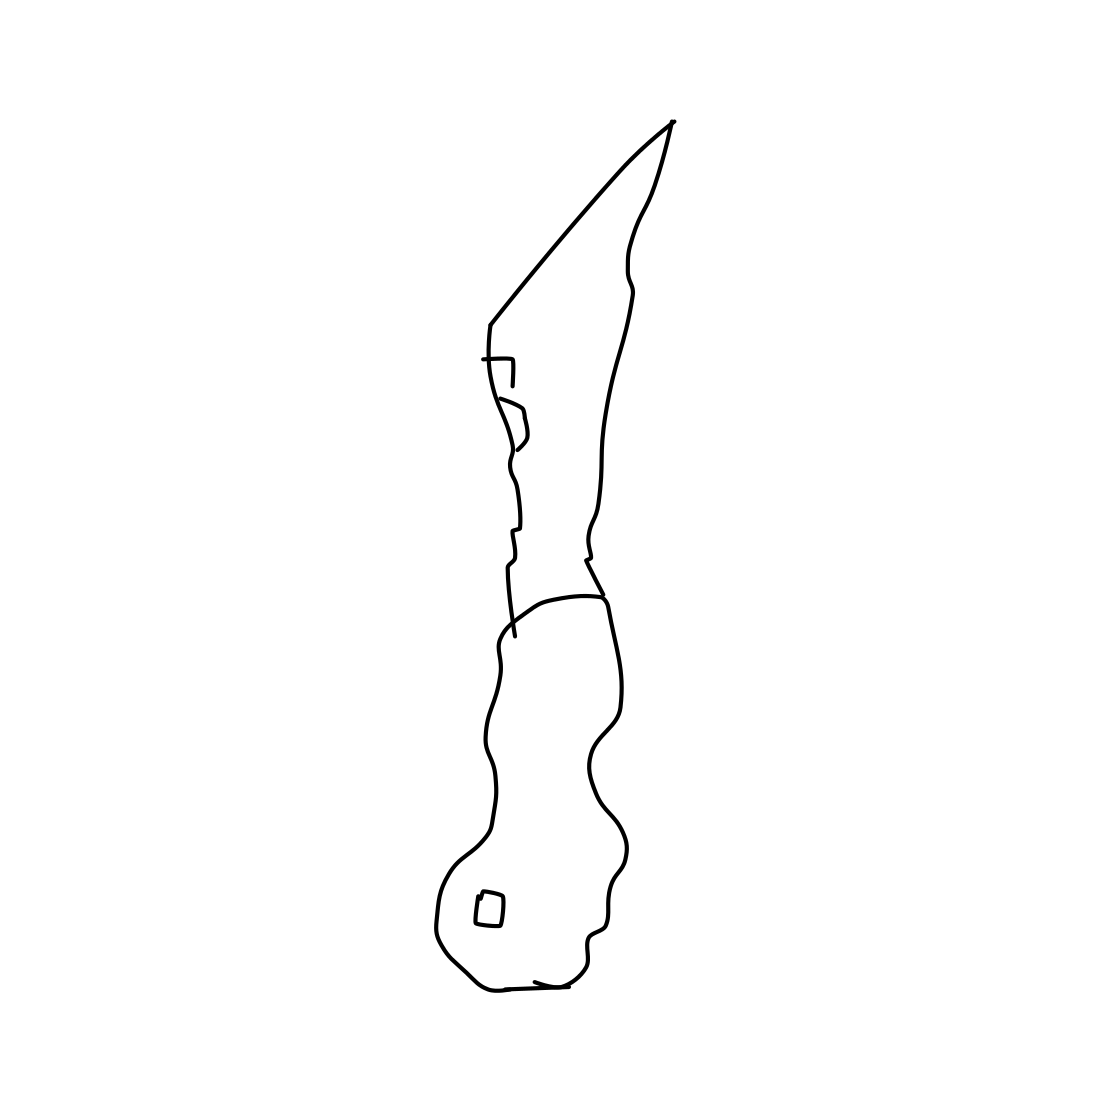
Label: knife